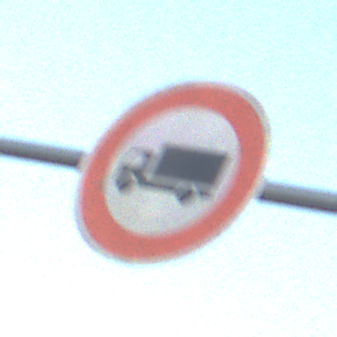
Verkehrszeichen: VerbotFuerKraftfahrzeugeUeberDreiKommaFuenfTonnen
Umgebung: Outdoor, Nature
Tageszeit: SunriseSunset
Wetter: Clear
Licht: Natural
Jahreszeit: Winter
Kontrast: LowContrast